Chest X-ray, PA view. Patient: 39 years old, sex M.
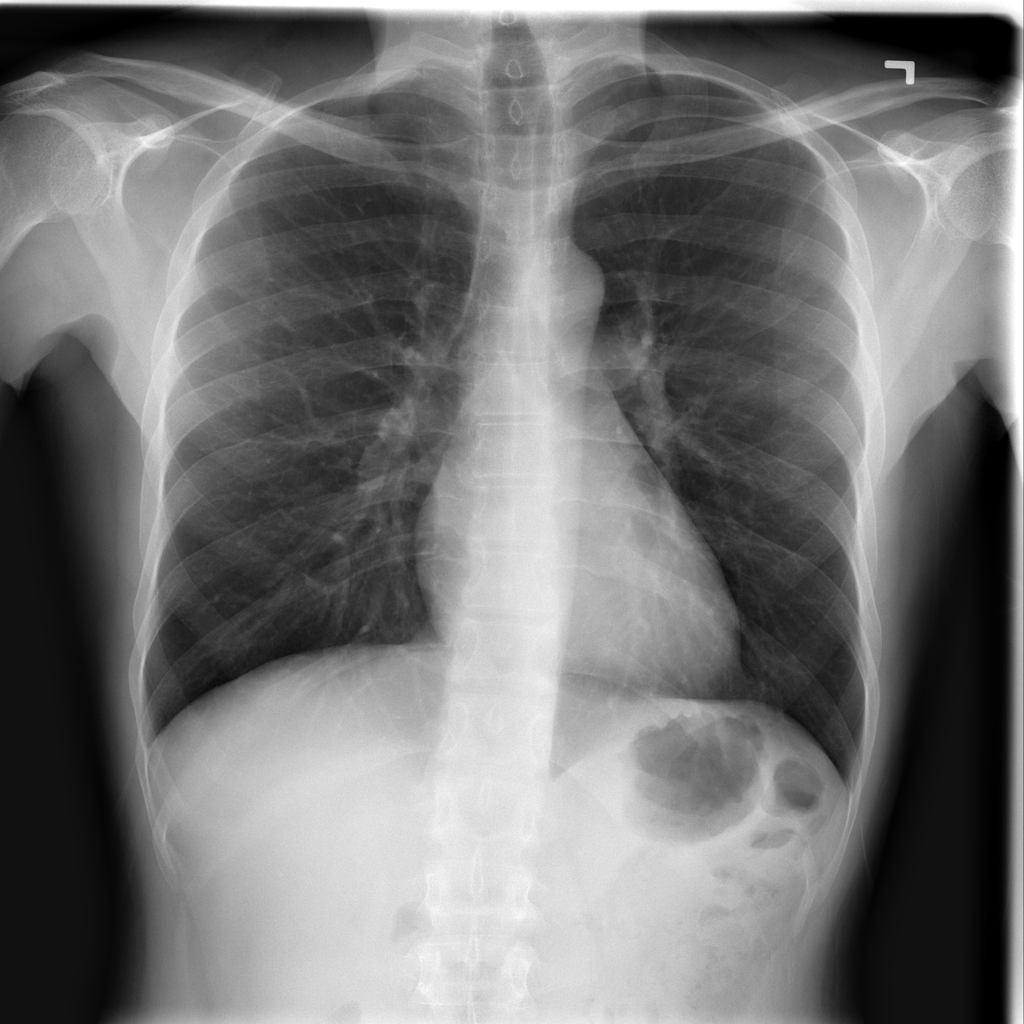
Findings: No Finding